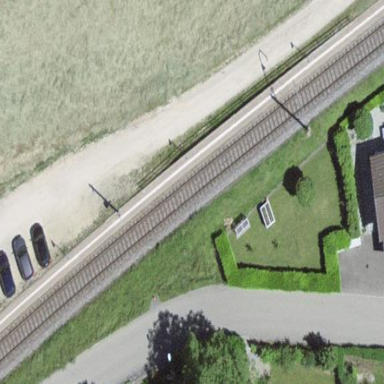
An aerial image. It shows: Platform for public transport at railway station.